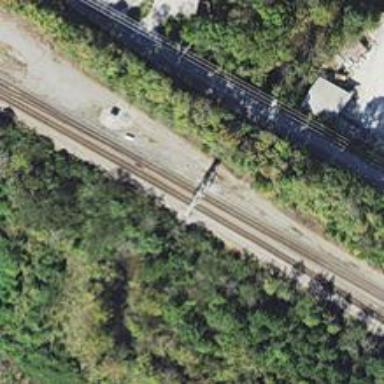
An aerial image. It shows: Railway track.